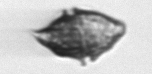
Label: Kryptoperidinium_triquetrum